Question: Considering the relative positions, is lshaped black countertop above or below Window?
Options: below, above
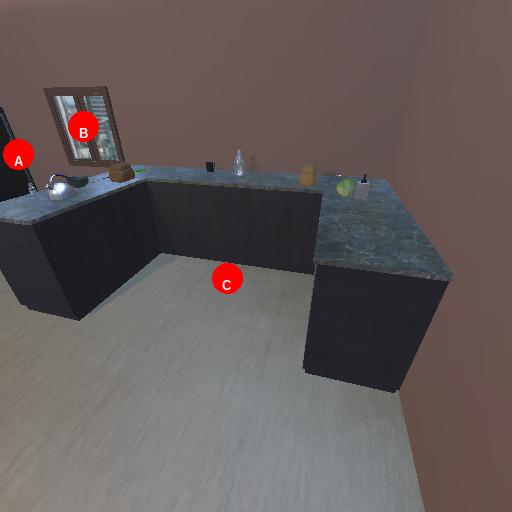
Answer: below